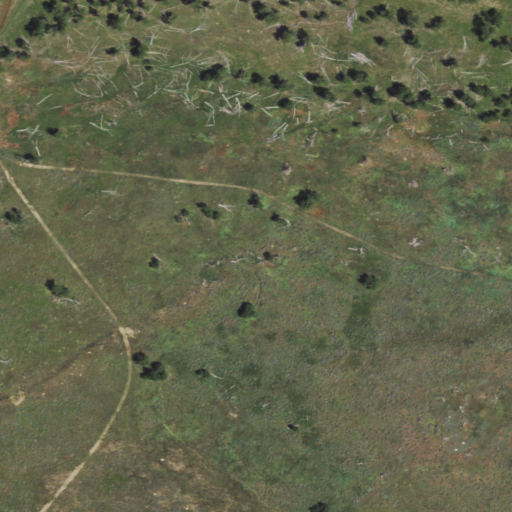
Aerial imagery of valley in Wyoming named Fred Draw containing herbaceous wetlands, shrub, grassland, and woody wetlands